Field crop: maize
Growth stage: 2
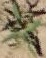
Species: atriplex